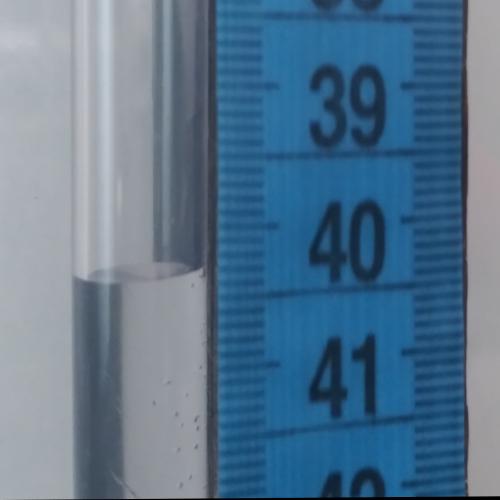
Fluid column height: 40.3 cm